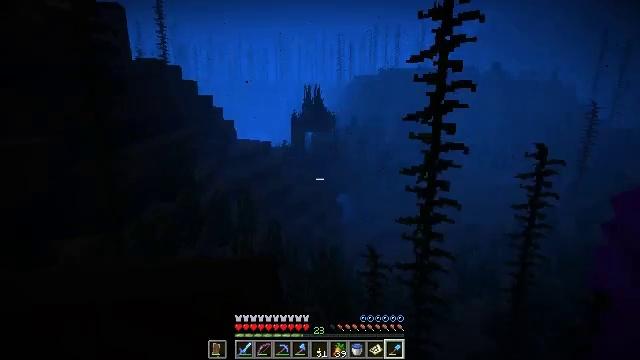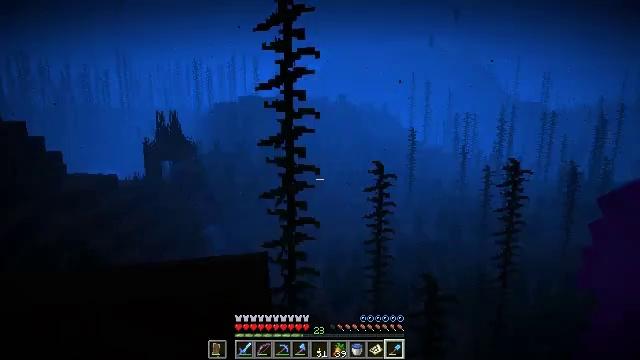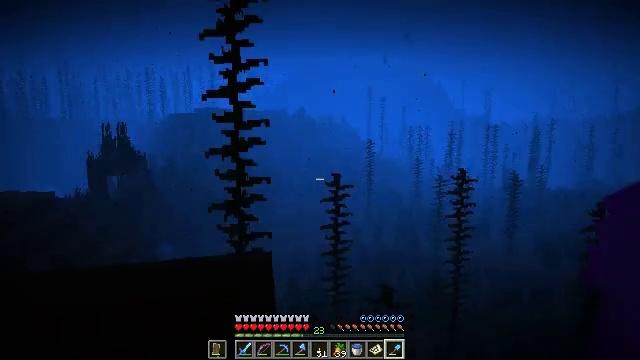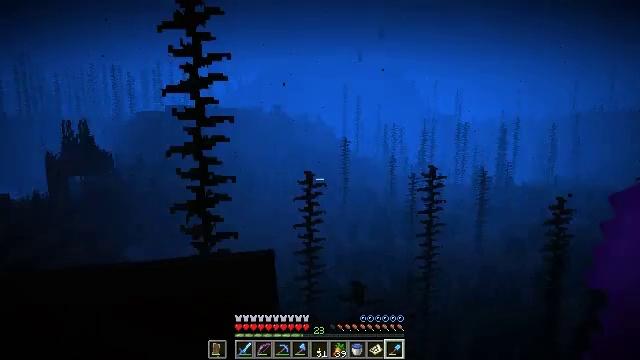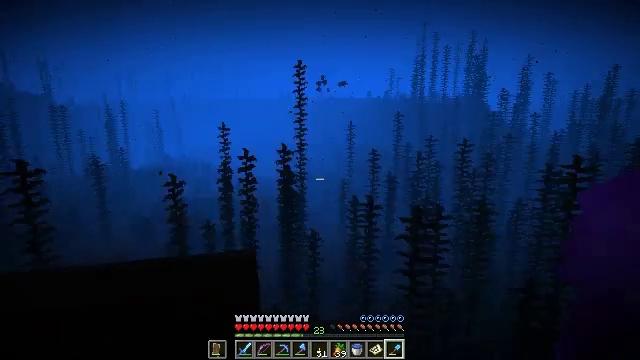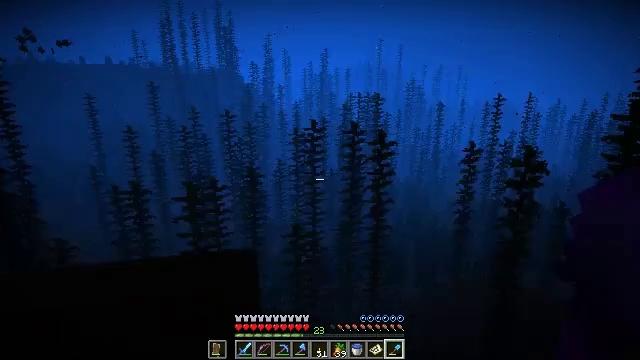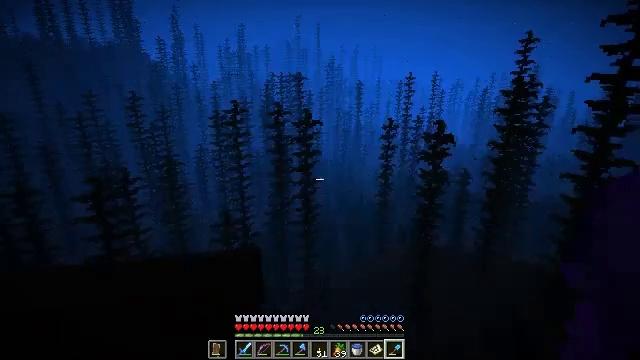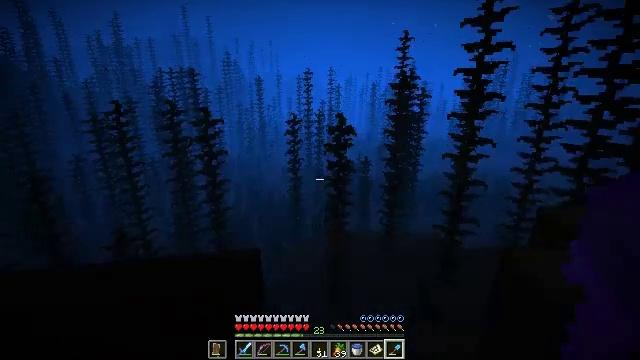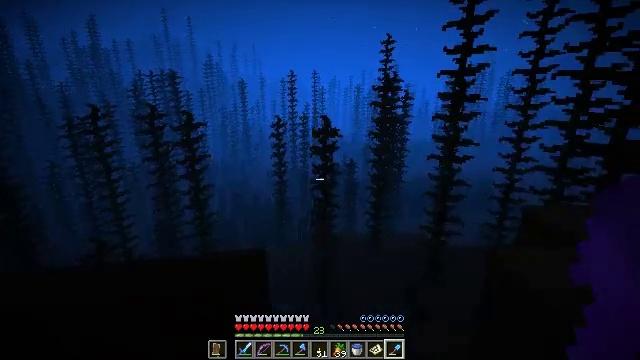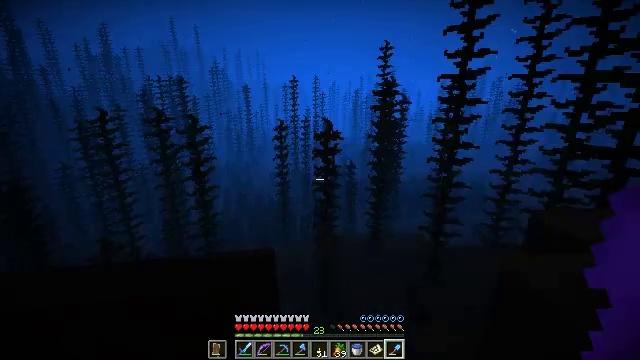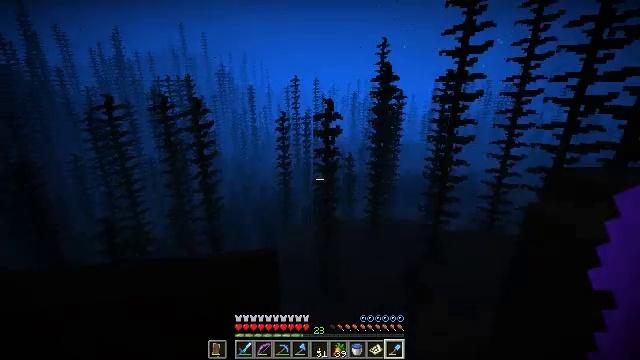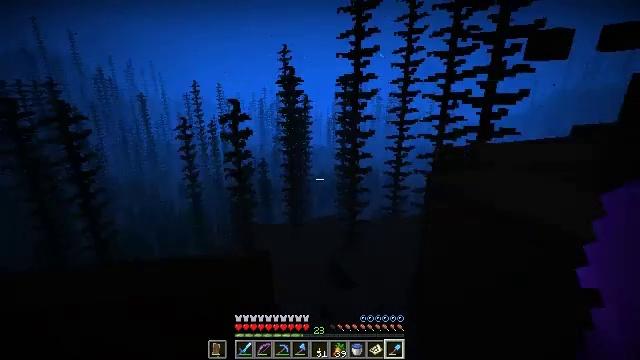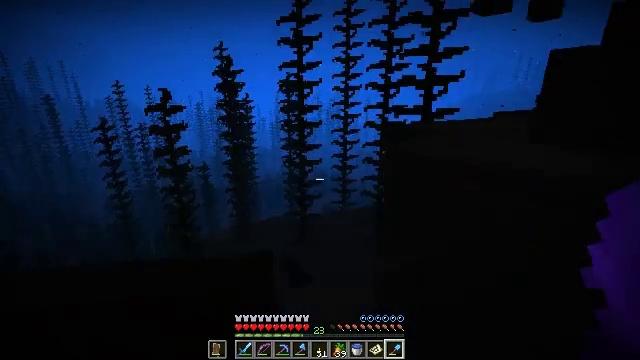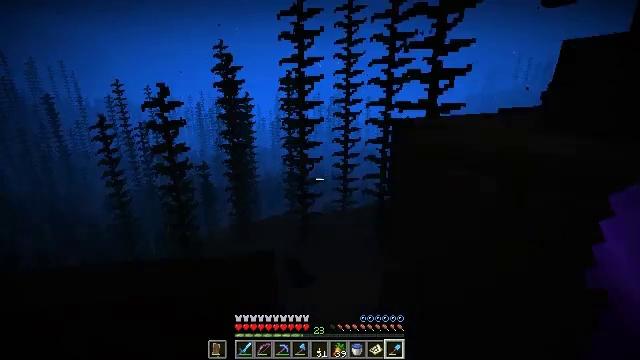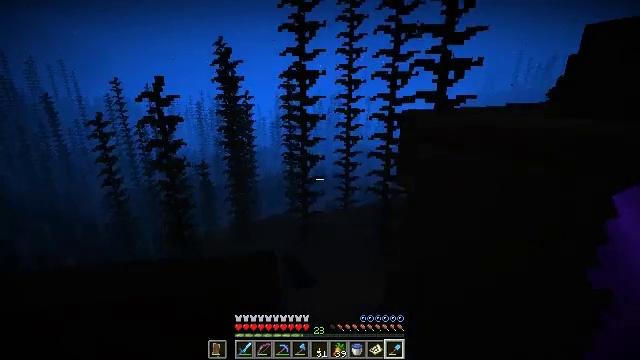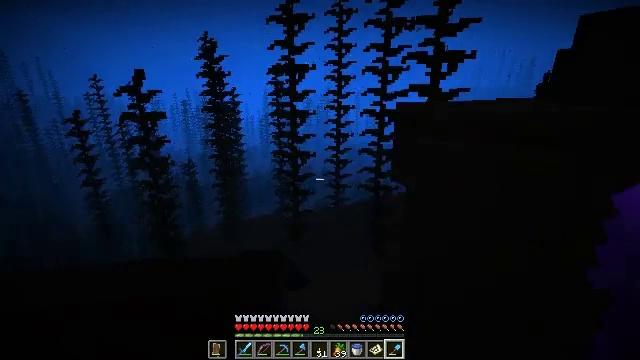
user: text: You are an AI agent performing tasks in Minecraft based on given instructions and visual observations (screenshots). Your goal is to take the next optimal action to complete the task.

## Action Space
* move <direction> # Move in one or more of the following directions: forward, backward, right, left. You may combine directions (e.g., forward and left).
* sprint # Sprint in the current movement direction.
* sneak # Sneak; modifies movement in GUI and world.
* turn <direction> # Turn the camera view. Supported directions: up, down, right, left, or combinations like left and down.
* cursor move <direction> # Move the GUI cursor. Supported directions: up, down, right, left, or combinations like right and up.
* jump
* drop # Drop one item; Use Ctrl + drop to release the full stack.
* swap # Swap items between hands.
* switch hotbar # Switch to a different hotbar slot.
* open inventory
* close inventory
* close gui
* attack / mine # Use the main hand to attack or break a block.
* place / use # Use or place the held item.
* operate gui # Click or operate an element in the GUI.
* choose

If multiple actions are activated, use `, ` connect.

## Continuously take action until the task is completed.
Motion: motion action
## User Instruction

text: Harvest kelp plant in the water.
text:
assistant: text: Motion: move right, turn right and up
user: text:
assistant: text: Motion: move right, turn right and up
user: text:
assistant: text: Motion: move forward and move right, turn right
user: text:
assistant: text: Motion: move forward and move right, turn right and down
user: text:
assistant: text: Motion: move forward and move right, turn right and down
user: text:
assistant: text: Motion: move forward, turn right and down
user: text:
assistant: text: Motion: move forward, turn right
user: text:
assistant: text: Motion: move forward, sprint, turn right
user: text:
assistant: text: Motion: move forward, sprint
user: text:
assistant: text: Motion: move forward
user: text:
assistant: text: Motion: move forward, turn right and up
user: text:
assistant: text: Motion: move forward, turn right
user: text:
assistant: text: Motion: move forward
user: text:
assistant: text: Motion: move forward
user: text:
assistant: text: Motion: move forward and move left, turn right
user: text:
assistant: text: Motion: move forward and move left, turn right
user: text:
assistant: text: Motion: move forward and move left, turn right and up, jump
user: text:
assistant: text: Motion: move forward and move left, turn right, jump
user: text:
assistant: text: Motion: move forward and move left, jump
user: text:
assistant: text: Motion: move forward and move left, jump
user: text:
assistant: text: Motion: move forward and move left
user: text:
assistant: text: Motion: move forward and move left
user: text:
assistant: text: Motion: move forward and move left, turn right and down
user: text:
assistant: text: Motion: move forward and move left, turn right and down
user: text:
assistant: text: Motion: move forward and move left, turn right
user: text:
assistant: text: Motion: move forward and move left, turn right and down
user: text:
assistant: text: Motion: move forward and move left
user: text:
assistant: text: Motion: move forward and move left
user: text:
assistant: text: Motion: move forward and move left
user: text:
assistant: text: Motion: move left, turn right and up